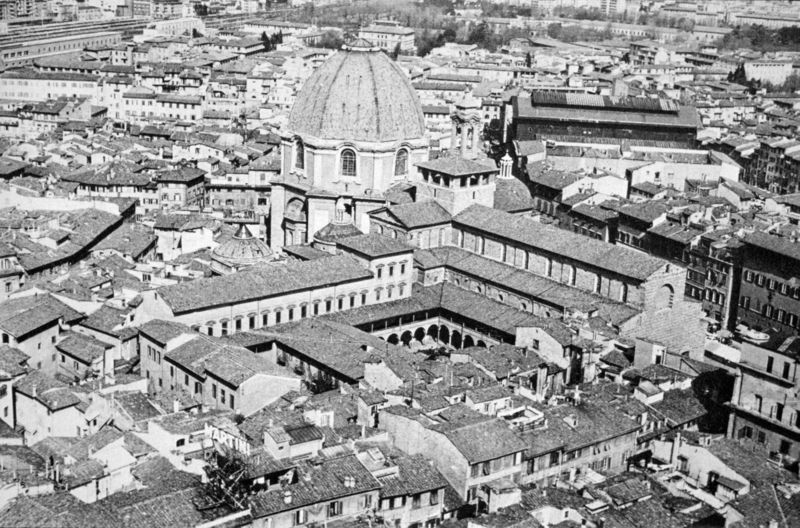
Titel: San Lorenzo (Luftaufnahme)
Künstler: Filippo Brunelleschi
Standort: Firenze
Institution: Basilica di San Lorenzo
Schlagwörter: baum, schatten, weiß, bäume, fluss, landschaft, stadt, fenster, grau, hell, laterne, licht, schwarz, säule, säulen, anlage, dach, gebäude, haus, schloss, wand, architektur, barock, stein, bild, häuser, weite, brücke, kirche, sonne, renaissance, schräg, dachziegel, kamin, kamine, schornstein, turm, aussicht, schiff, ansicht, bogen, enge, fassade, fassaden, gasse, italien, ort, perspektive, vedute, stra e, warm, dächer, giebel, mauer, ziegel, hof, weis, kleinstadt, platz, vogelperspektive, industrie, kuppel, galerie, aufsicht, foto, fotografie, grossstadt, kirchen, luftaufnahme, oben, panorama, photographie, stadtansicht, straßen, bögen, wände, eng, arkade, fensterladen, innenhof, überdachung, gewölbe, burg, kloster, religion, türmchen, türme, palazzi, palazzo, dom, gassen, rippen, schwarz-weiss, arkaden, hauptschiff, kathedrale, langhaus, rom, photo, reihen, wärme, gesims, obergaden, seitenschiff, mauern, eisenbahn, stadtlandschaft, florenz, vatikan, etagen, fotographie, stockwerke, aufnahme, römisch, ewige stadt, forum, basilika, kreuzgang, horuzont, duomo, michelangelo, fabriken, petersdom, arcaden, pultdach, satteldach, stadtbild, romanisch, kapellen, vierung, markthalle, piazza, plätze, luftbild, kiche, italienisch, überblick, überdacht, von oben, katholisch, verschachtelt, klostergewölbe, flugaufnahme, sixtinische kapelle, san lorenzo, häuserreihen, abteil, dachlandschaft, refektorium, vatikanstadt, stra en, ambitus, neue sakristei, kappelen, klostergewälbe, luftfotografie, sa lorenzo, san spirito, schrägaufnahme, wan', window, brükce, kirche#, muern